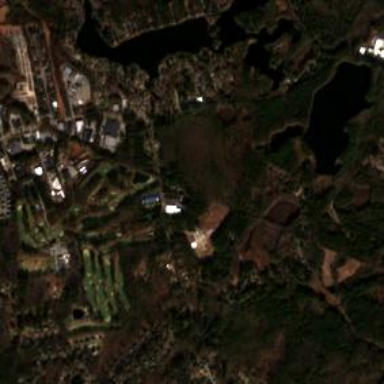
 place for golfing and leisure activities."